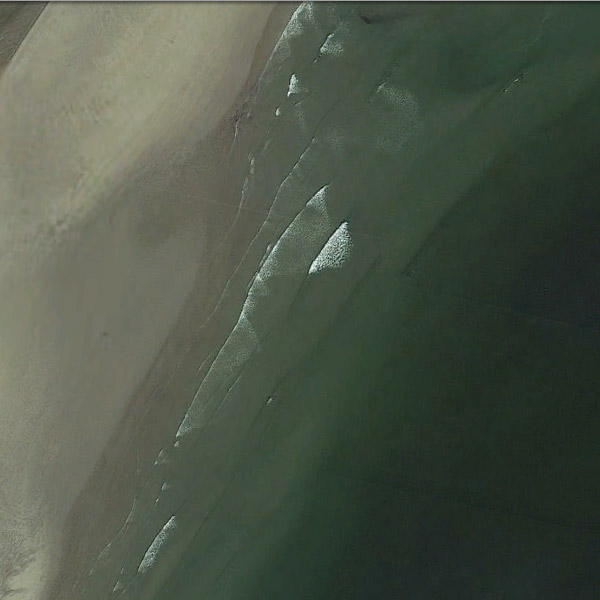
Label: Beach